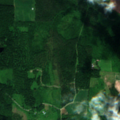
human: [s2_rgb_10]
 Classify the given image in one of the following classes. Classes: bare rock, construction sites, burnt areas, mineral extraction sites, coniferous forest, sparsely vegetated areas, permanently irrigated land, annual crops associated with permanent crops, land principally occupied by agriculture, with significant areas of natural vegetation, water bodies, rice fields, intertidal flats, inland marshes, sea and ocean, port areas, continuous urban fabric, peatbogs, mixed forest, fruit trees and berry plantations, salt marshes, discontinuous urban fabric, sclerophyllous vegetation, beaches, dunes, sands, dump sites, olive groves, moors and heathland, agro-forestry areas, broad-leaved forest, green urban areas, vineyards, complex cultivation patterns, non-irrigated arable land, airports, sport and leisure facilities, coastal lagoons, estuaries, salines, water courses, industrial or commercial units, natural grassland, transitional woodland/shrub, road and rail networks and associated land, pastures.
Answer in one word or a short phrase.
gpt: non-irrigated arable land, broad-leaved forest, mixed forest, transitional woodland/shrub